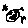
Label: moon